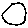
Label: circle